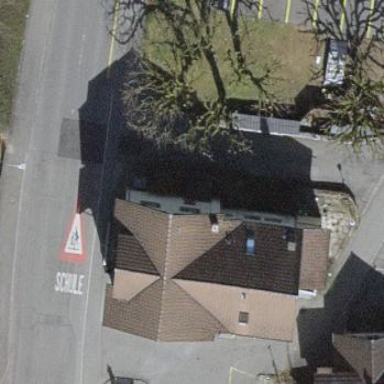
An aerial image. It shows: Building that houses restaurant.